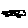
Label: car